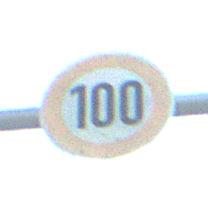
Verkehrszeichen: Geschwindigkeit100
Umgebung: Outdoor, Suburban
Tageszeit: SunriseSunset
Wetter: PartlyCloudy
Licht: Natural
Jahreszeit: NotSpecified
Kontrast: MediumContrast